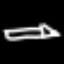
Label: pencil